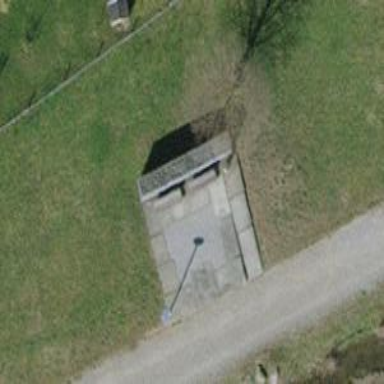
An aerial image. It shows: Bench for seating.